Field crop: tomato
Growth stage: 1
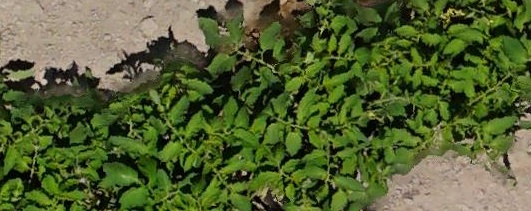
Species: tomato